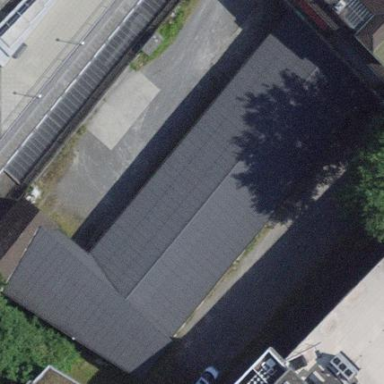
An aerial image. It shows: Group of garages.